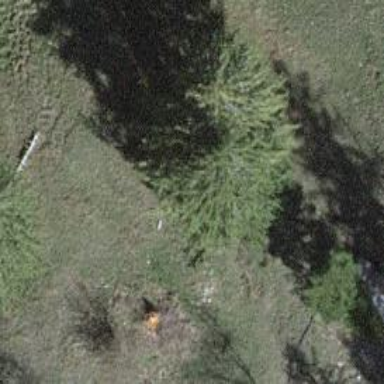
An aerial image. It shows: Evergreen needleleaved tree typically found in agricultural areas.